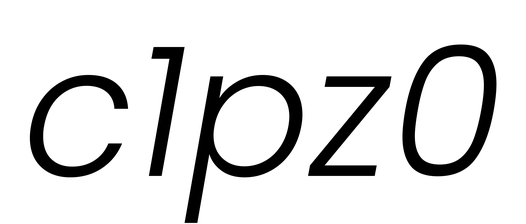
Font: Poppins-LightItalic